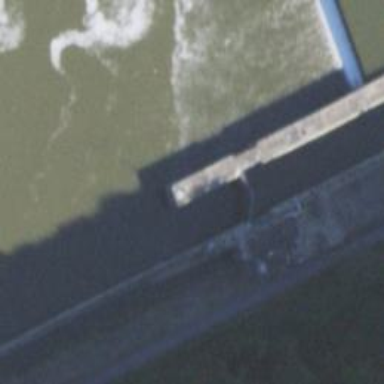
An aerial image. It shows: Lock gate along waterway.